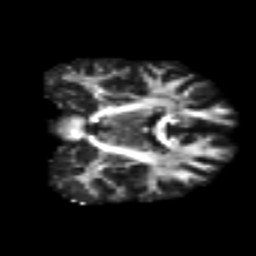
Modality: FA
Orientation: coronal
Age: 37
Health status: ill
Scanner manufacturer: philips
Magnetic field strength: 3 T
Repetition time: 9 s
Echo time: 0.127 s